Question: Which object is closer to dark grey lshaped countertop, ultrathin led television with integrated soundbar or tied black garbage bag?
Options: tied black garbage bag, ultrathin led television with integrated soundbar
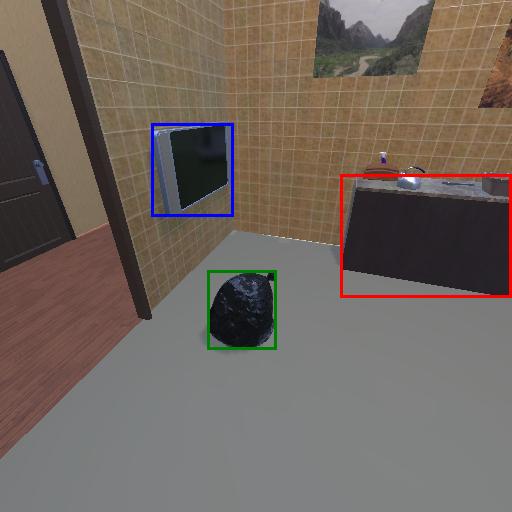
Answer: tied black garbage bag